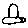
Label: bird